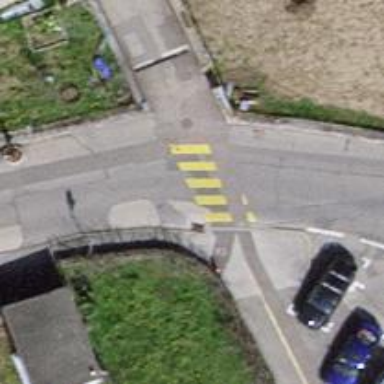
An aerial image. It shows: Uncontrolled crossing on the road.